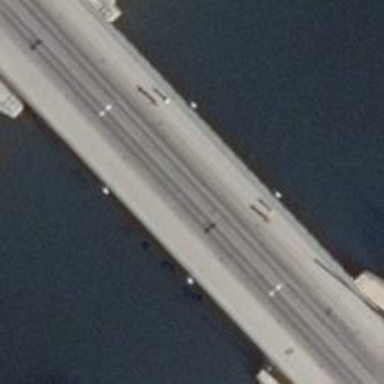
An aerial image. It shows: Bridge with beam structure.